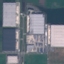
Land use / land cover: Industrial